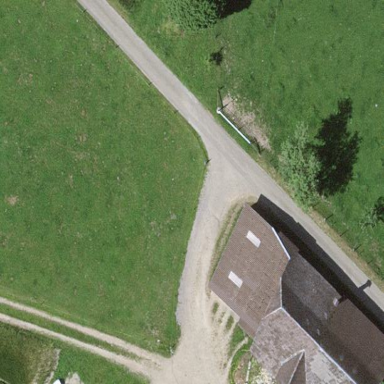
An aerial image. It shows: Barn.